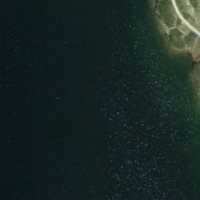
EUNIS habitat code: 14
Species observed at this site:
Vaccinium uliginosum